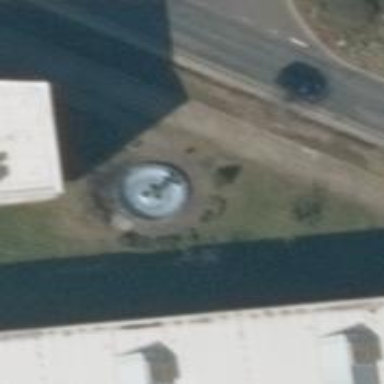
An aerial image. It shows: Fountain.